Field crop: maize
Growth stage: 2
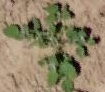
Species: chenopodium